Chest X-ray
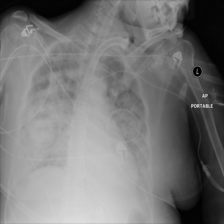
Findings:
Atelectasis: negative
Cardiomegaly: negative
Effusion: negative
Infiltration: positive
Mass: positive
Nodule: positive
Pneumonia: negative
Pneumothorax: negative
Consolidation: negative
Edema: negative
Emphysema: negative
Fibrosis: negative
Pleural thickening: negative
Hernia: negative